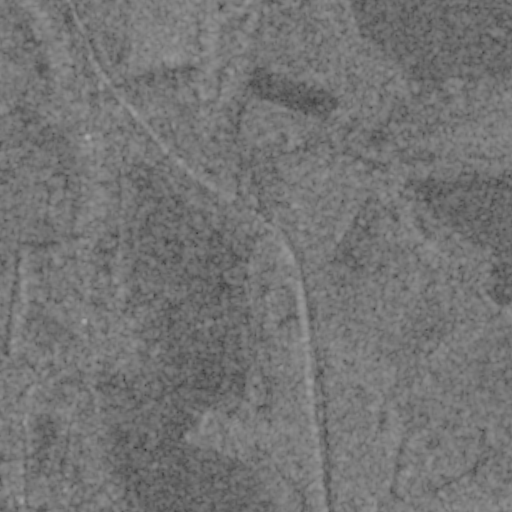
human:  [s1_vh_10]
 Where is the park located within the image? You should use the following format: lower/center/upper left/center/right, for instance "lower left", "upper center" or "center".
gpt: The park is located in the upper left of the image.
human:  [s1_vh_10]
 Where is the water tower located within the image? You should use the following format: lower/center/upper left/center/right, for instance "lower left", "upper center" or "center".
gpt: The water tower is located in the lower left of the image.
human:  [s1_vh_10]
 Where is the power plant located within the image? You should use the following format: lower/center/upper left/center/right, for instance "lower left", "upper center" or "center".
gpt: There is no power plant in the image.

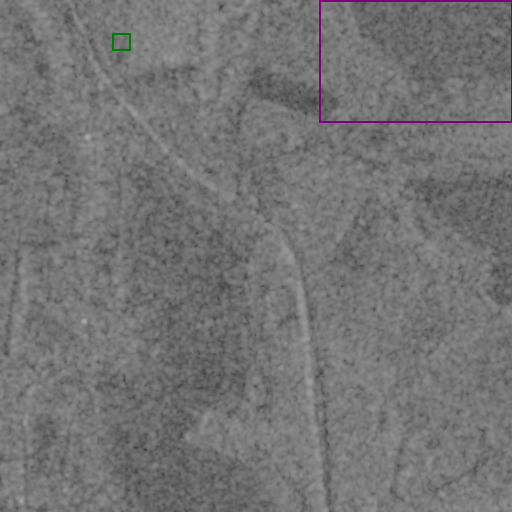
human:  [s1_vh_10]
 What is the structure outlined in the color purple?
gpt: The structure outlined in purple is a crop field.
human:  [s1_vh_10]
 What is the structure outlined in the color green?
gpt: The structure outlined in green is a park.
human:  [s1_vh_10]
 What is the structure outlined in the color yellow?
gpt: There is no yellow outline.